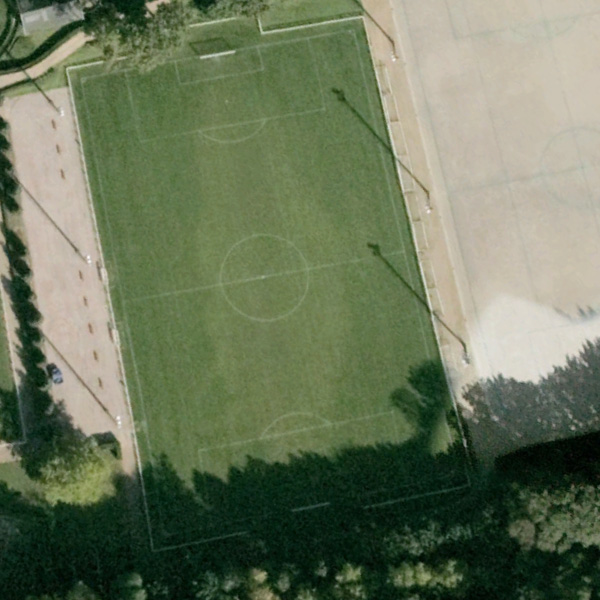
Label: Playground